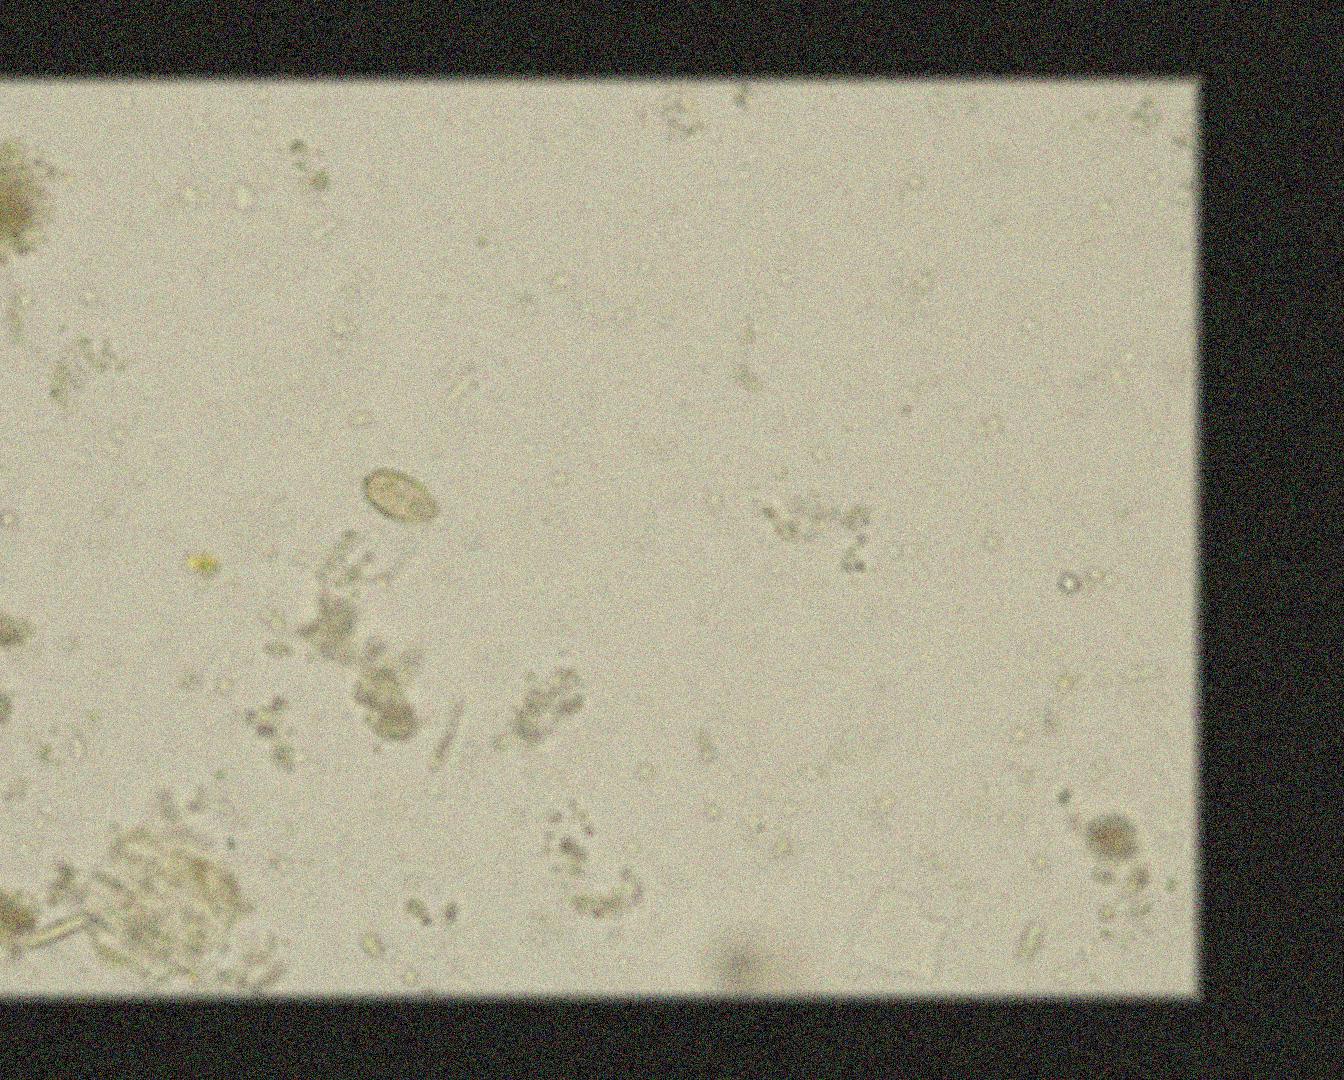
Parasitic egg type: Opisthorchis viverrine